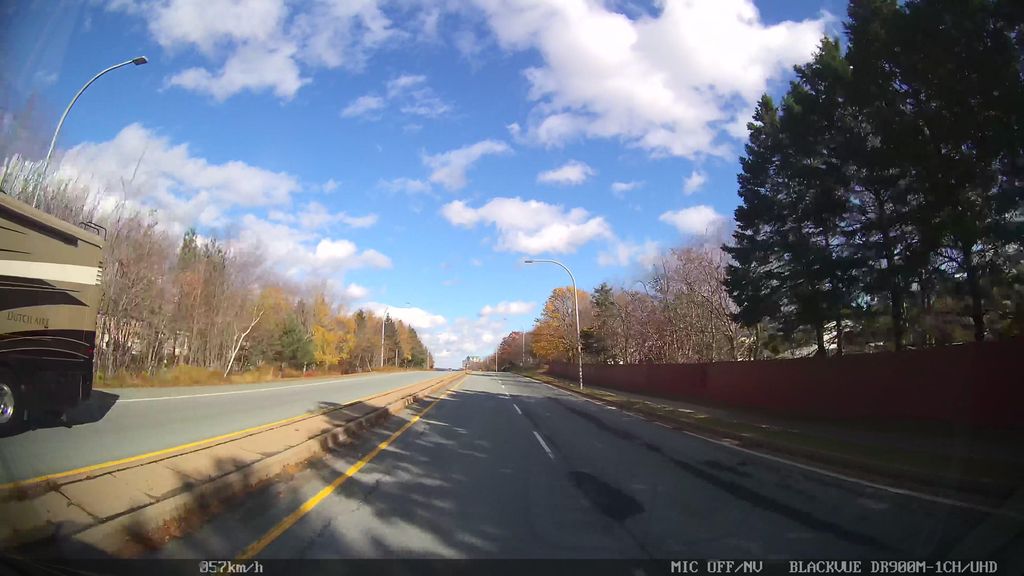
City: halifax